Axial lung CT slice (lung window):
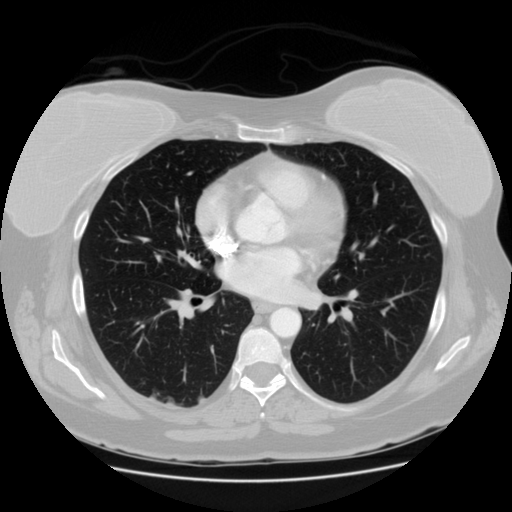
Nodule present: no